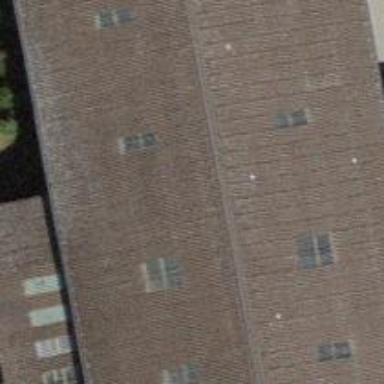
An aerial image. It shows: Manufacturing building.